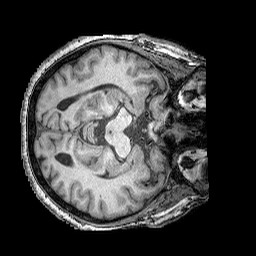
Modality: T1w
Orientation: axial
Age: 59
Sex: male
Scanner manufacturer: siemens
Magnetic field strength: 3 T
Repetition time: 2.25 s
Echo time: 0.00415 s